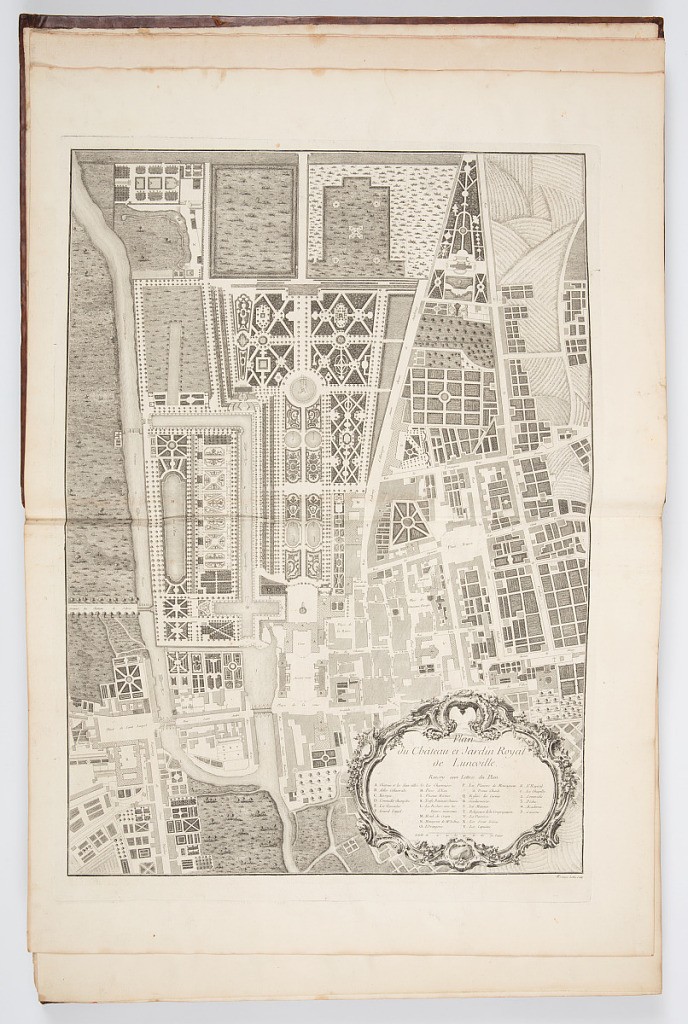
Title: Plan du Château et Jardin Royal de Luneville.
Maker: Emmanuel Héré de Corny, French, 1705–1763
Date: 1753
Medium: Engraving on laid paper
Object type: Bound print
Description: Plan for Royal Castle and Garden at Lunéville. In lower right is a rocaille cartouche with a numbered key and scale bar to the map.